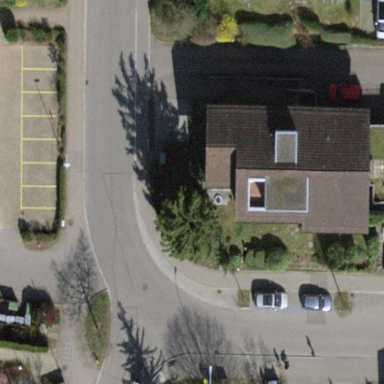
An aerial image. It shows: View of apartment building.